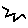
Label: zigzag